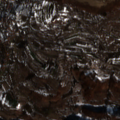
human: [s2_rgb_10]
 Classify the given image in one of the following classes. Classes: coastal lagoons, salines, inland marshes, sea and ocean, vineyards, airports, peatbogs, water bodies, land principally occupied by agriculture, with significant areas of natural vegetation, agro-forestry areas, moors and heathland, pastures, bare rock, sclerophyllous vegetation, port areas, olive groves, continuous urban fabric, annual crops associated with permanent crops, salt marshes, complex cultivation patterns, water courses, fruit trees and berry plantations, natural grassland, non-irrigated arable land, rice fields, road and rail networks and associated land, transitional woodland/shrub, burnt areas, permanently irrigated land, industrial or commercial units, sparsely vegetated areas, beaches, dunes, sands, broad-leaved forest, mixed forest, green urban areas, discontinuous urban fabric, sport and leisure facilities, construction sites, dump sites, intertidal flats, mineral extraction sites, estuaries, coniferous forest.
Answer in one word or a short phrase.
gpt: discontinuous urban fabric, complex cultivation patterns, land principally occupied by agriculture, with significant areas of natural vegetation, broad-leaved forest, natural grassland, transitional woodland/shrub